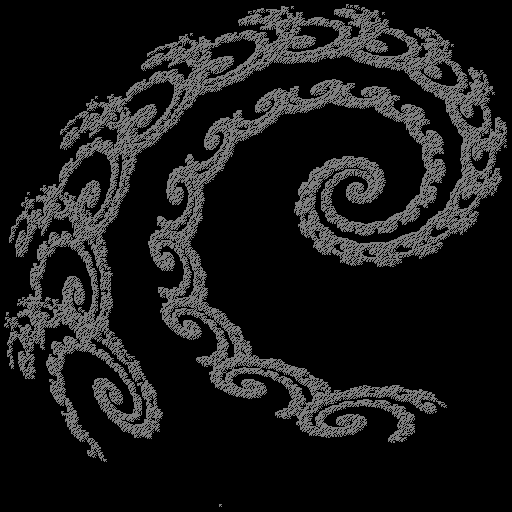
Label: spiral